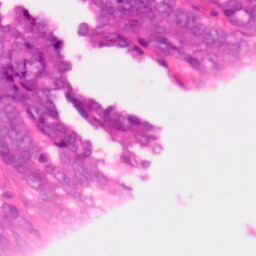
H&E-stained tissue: Colon